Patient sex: F
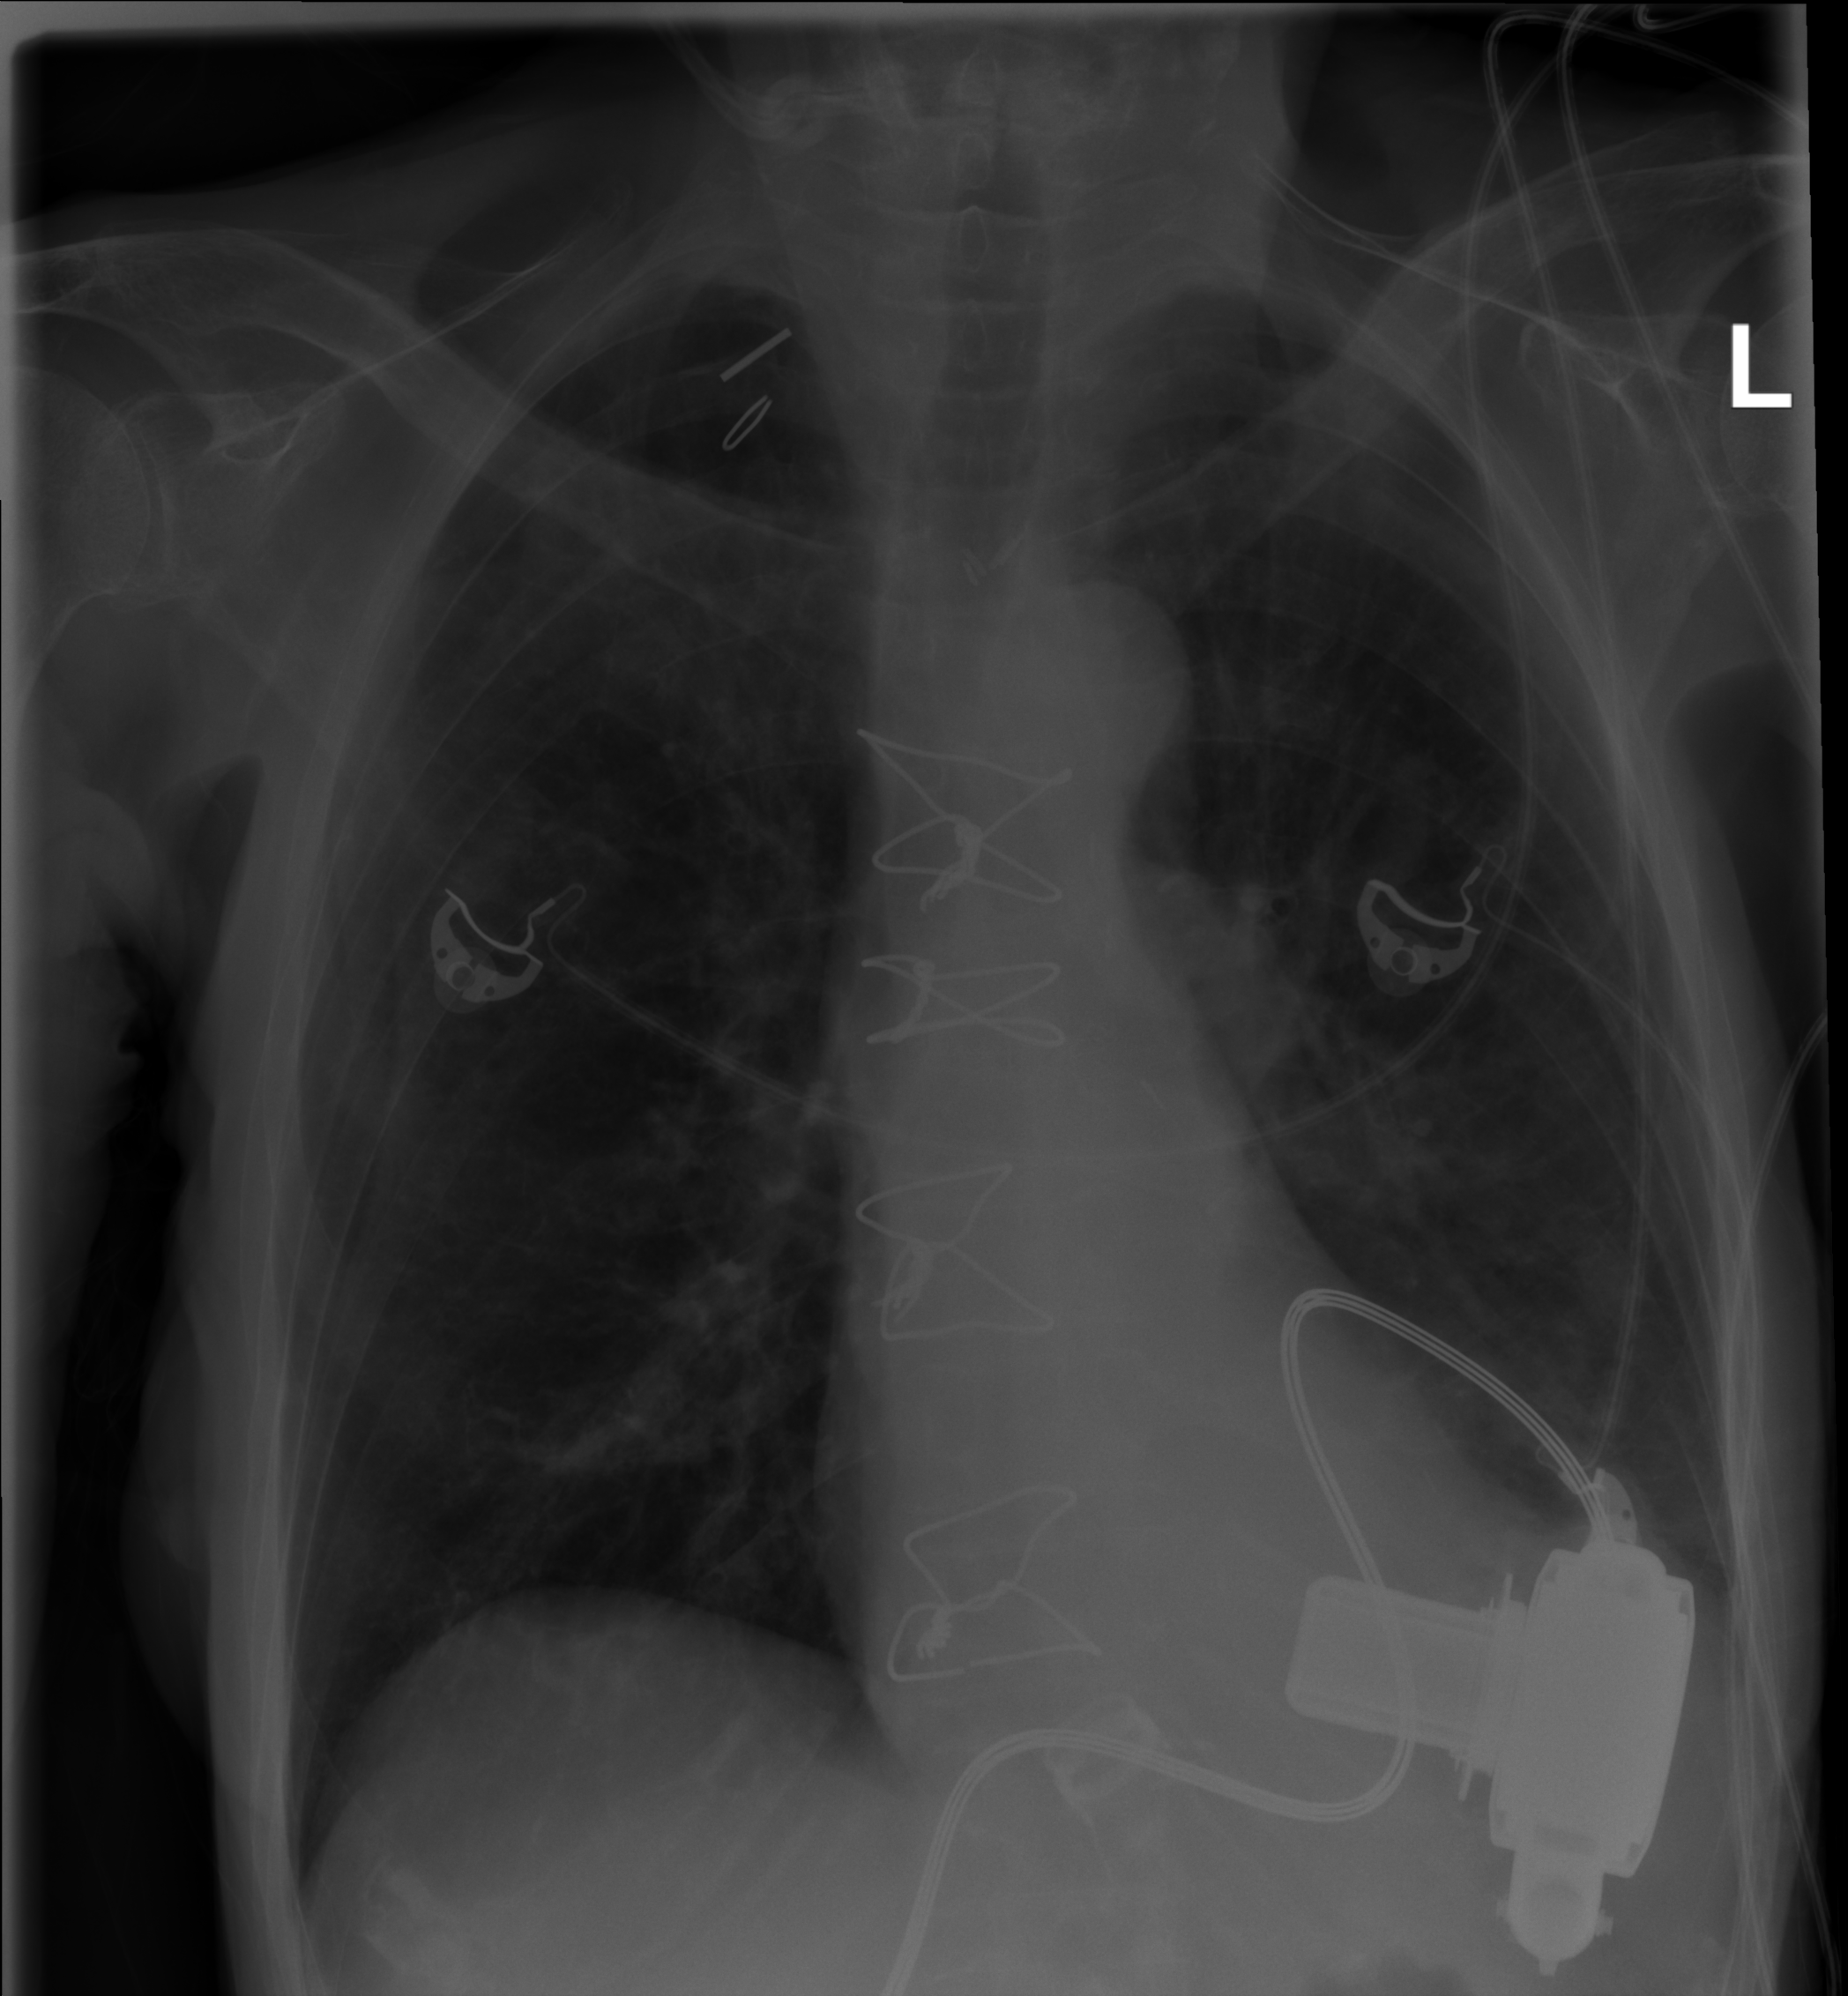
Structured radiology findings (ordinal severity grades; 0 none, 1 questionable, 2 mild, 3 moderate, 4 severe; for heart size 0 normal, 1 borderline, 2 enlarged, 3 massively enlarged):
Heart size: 0
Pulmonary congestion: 0
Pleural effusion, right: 0
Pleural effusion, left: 0
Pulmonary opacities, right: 0
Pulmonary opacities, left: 2
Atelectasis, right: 0
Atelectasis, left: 2